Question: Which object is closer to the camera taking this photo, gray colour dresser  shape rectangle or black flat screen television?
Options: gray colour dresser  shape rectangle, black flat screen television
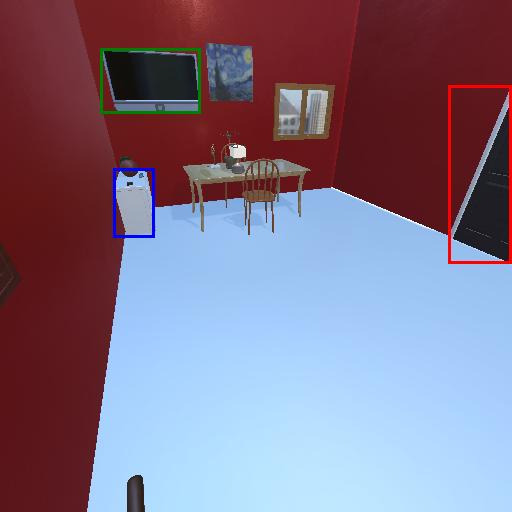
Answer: gray colour dresser  shape rectangle